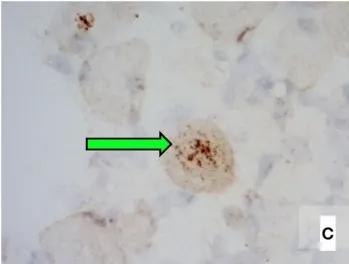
P62-positive aggregates in vacuolated muscle fibers (immunohistochemical stain).
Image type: pathology (immunostaining)